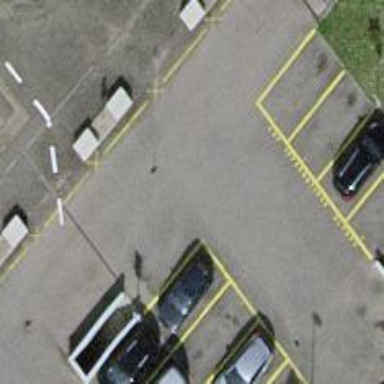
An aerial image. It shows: Road serving as parking aisle.